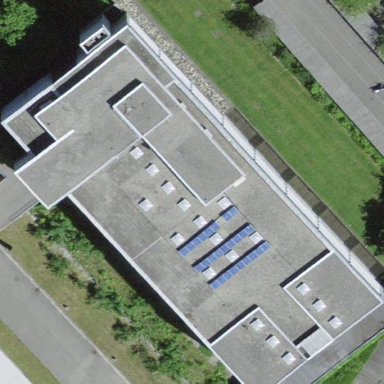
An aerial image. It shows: School building with school amenities.